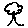
Label: tree